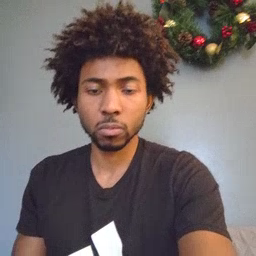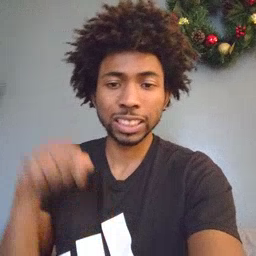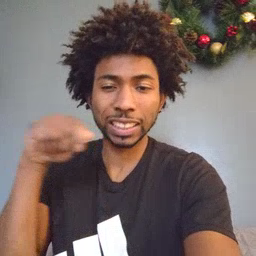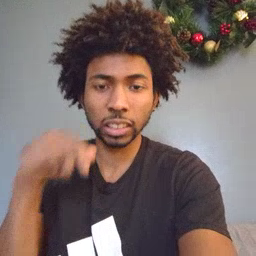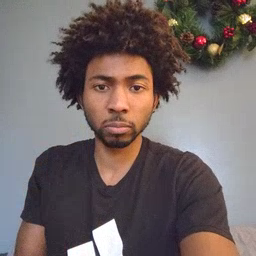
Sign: toothbrush